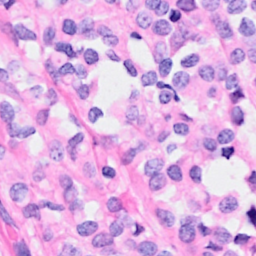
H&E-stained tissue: Breast